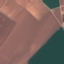
Land use / land cover class: AnnualCrop